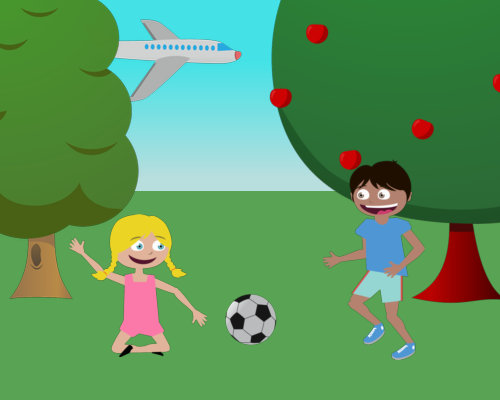
in the right large tree with hole in trunk, trunk in green, rest in blue. in the left large apple tree trunk in green, rest in blue. Large tree, an airplane in the blue, its tail cut off by the tree on the left. Jenny sitting cross-legged, smiling, facing right, under the plane. Mike is under the left edge of the apple tree, running happily to the left. A soccer ball is between the kids.